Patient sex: M
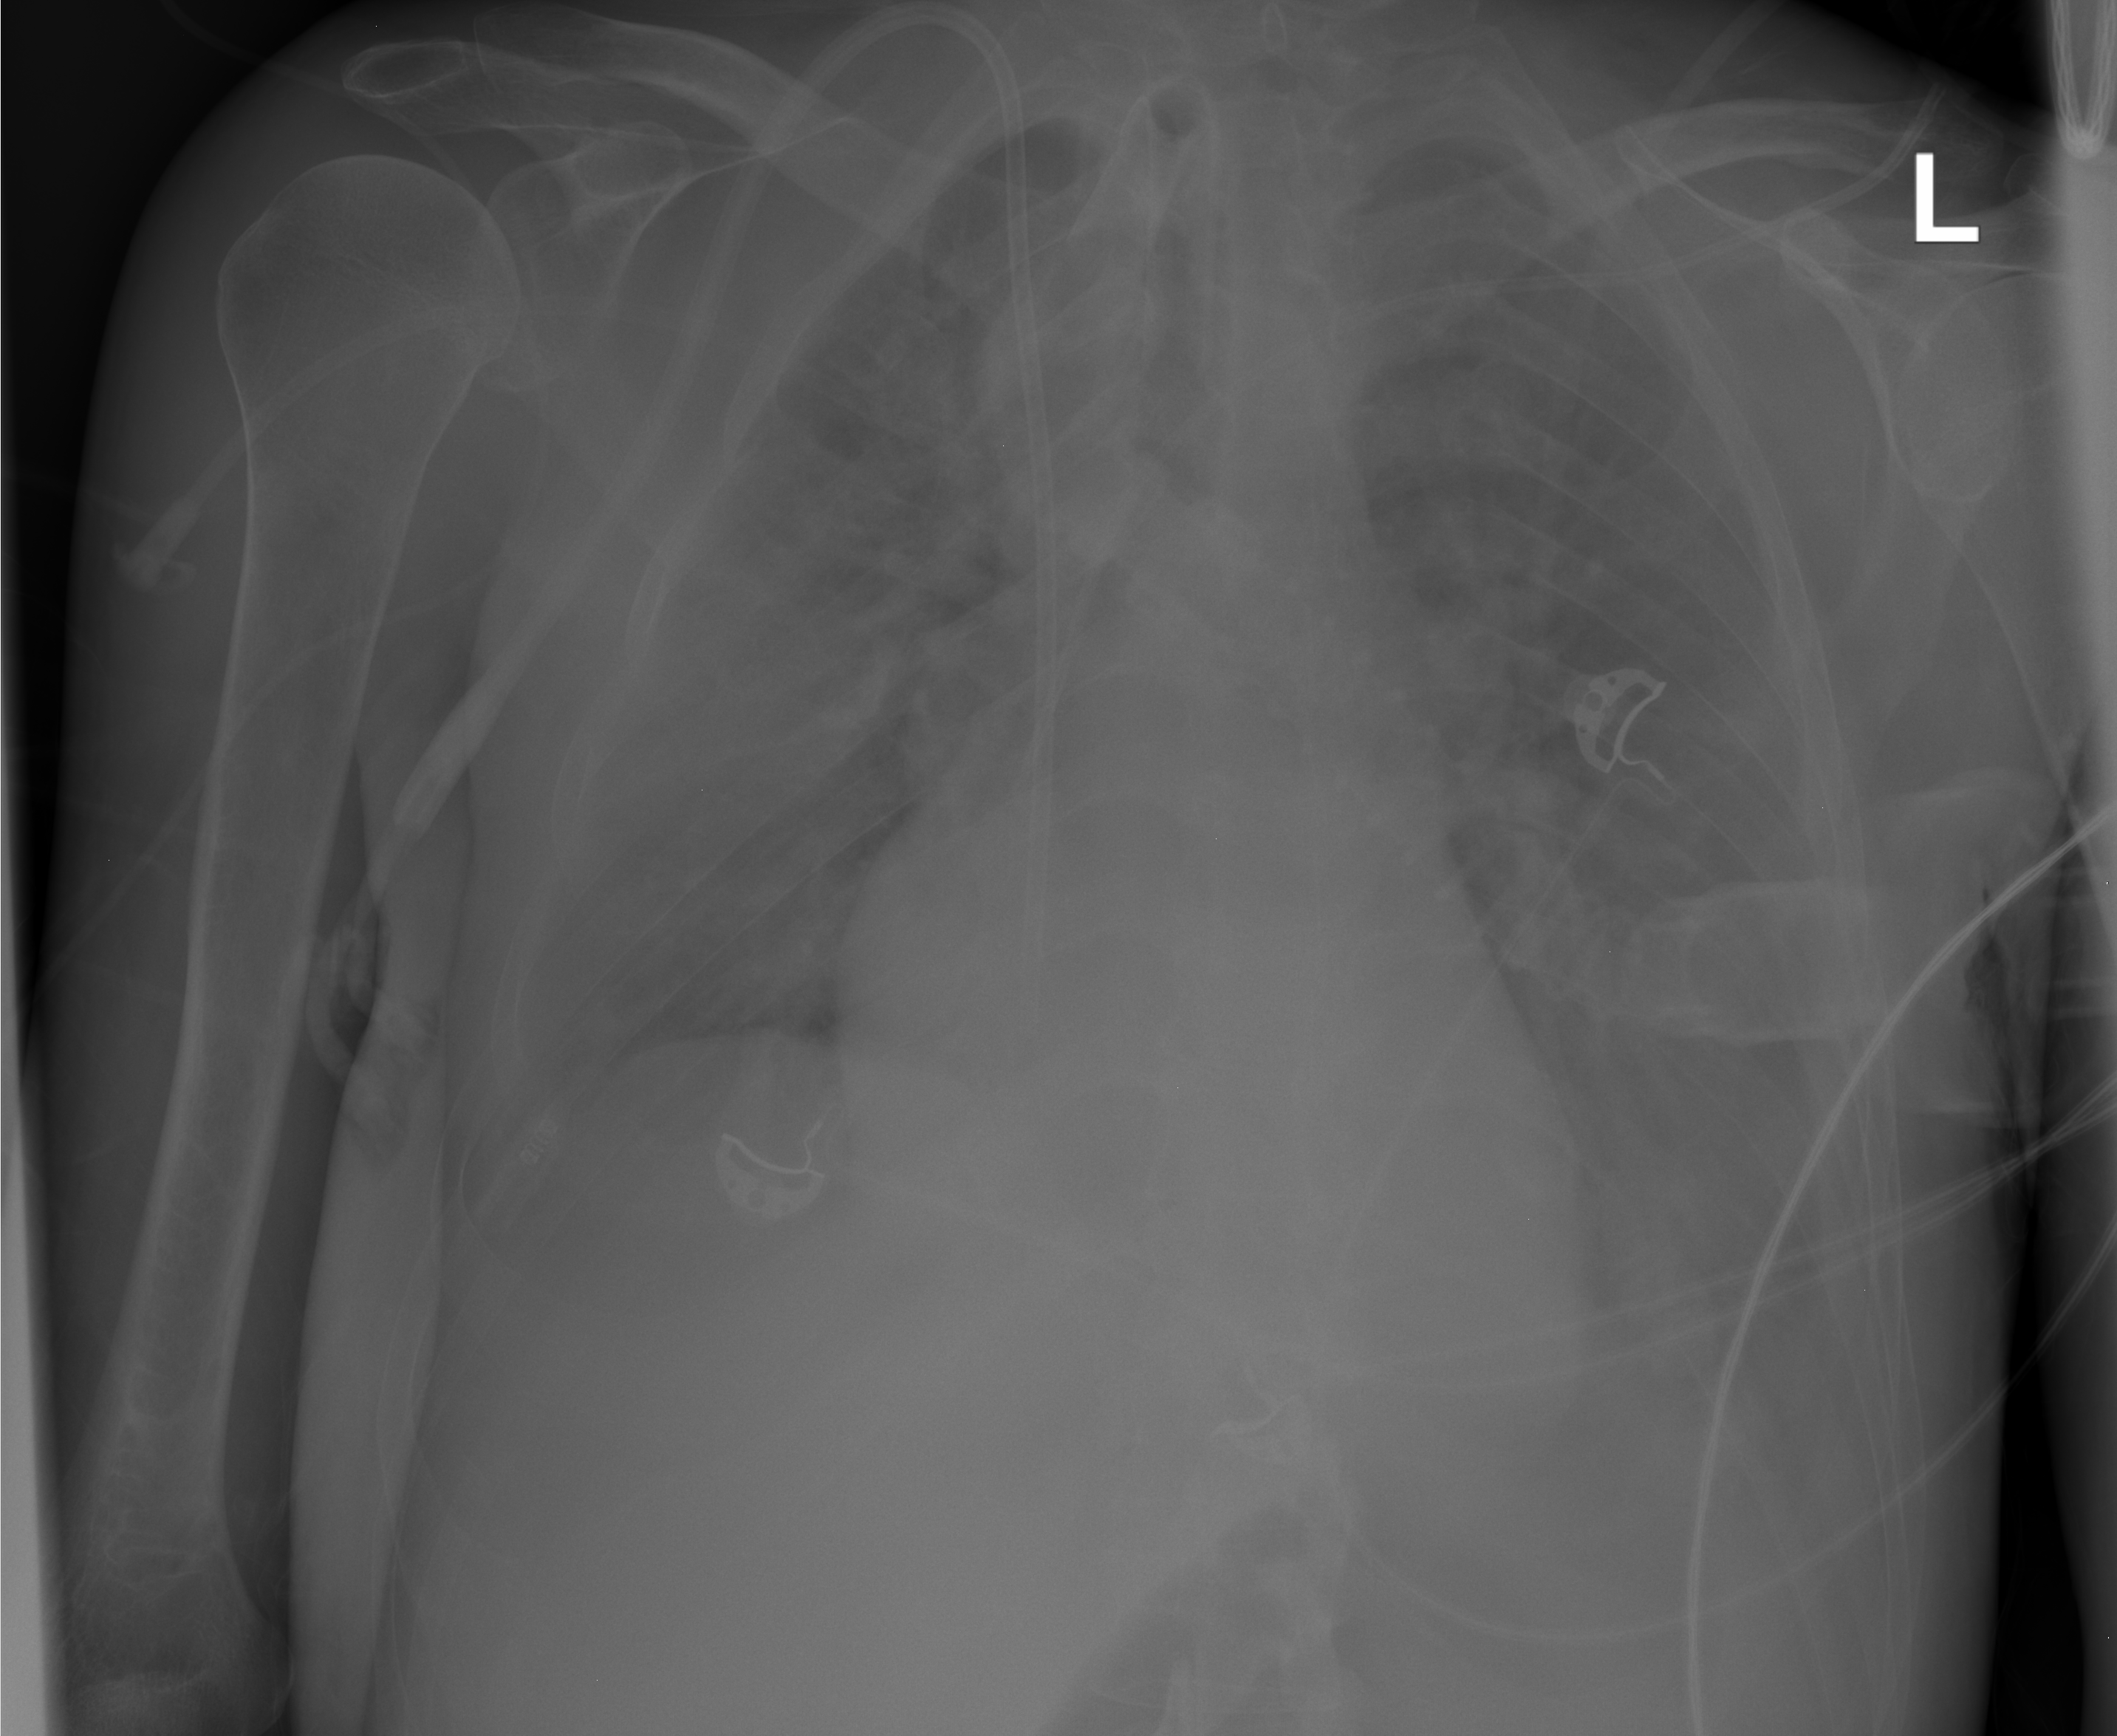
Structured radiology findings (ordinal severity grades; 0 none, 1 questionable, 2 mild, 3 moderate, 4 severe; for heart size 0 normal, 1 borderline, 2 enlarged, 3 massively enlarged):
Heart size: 2
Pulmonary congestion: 2
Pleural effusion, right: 3
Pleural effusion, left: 3
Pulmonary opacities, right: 2
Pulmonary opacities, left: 2
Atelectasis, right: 2
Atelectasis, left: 3